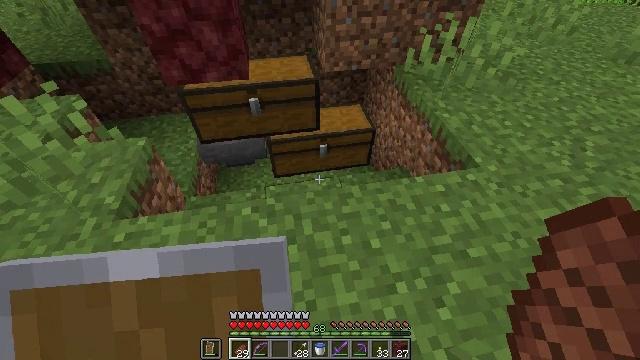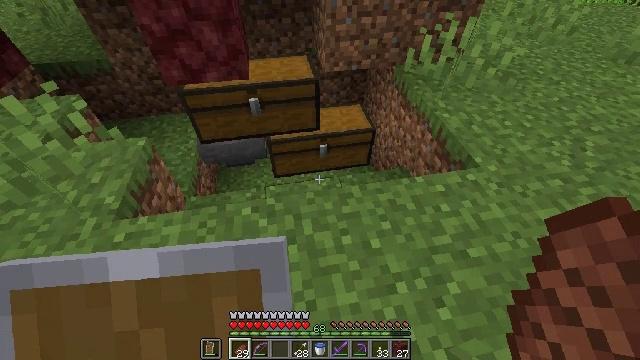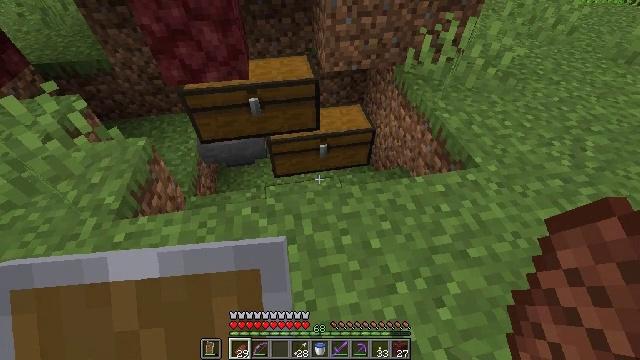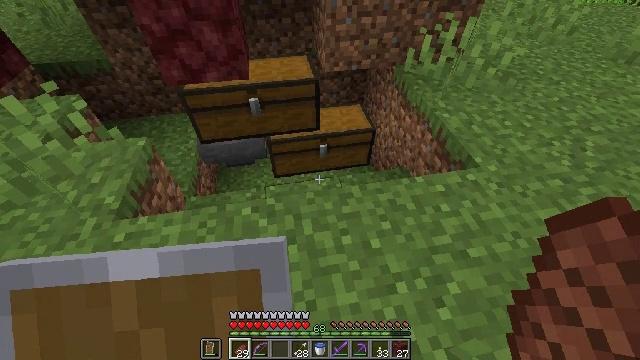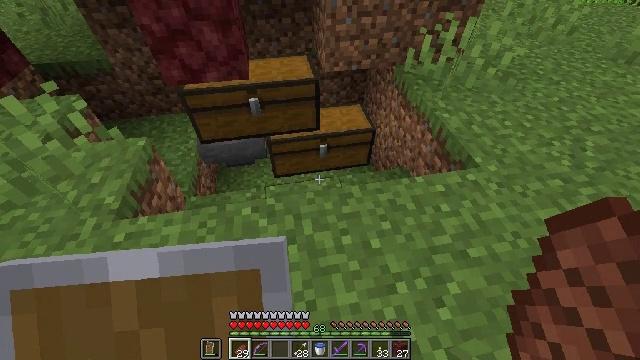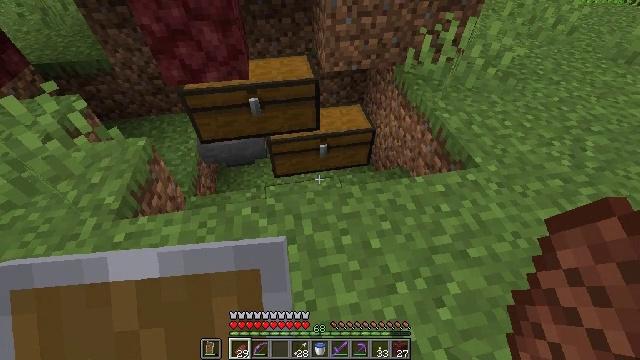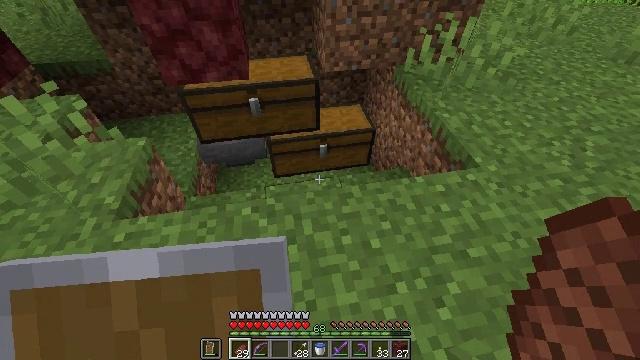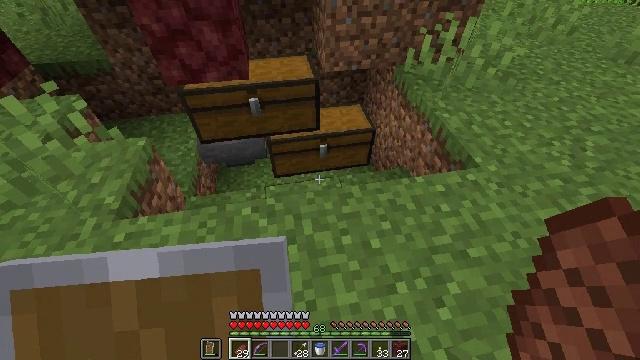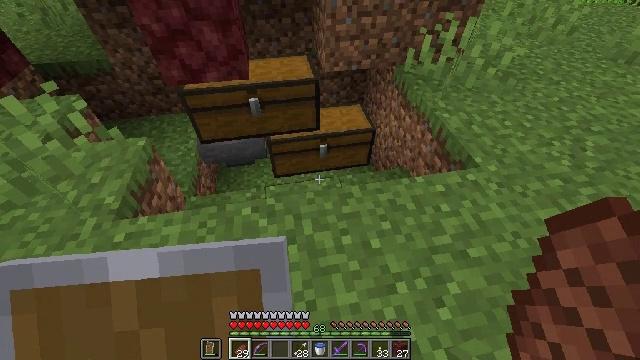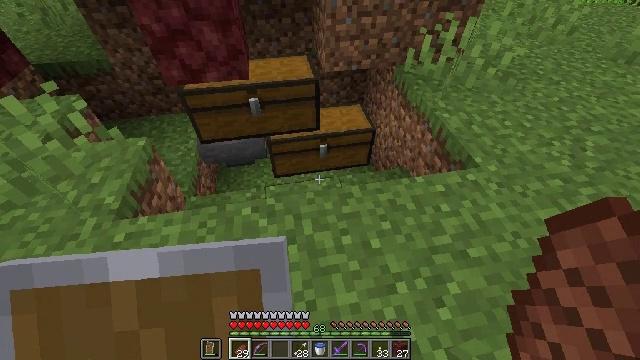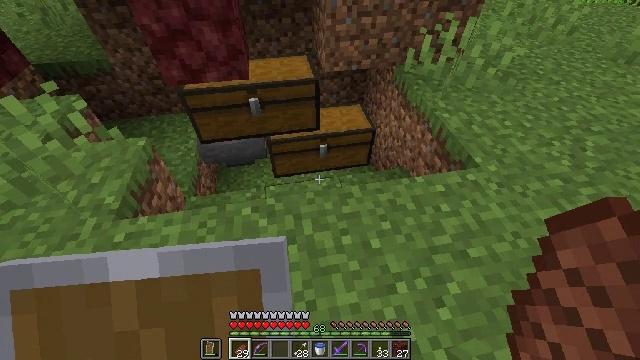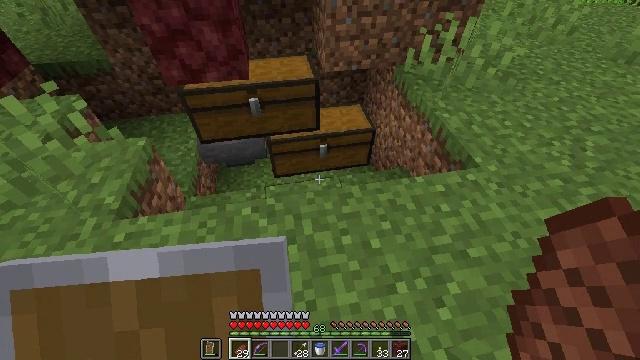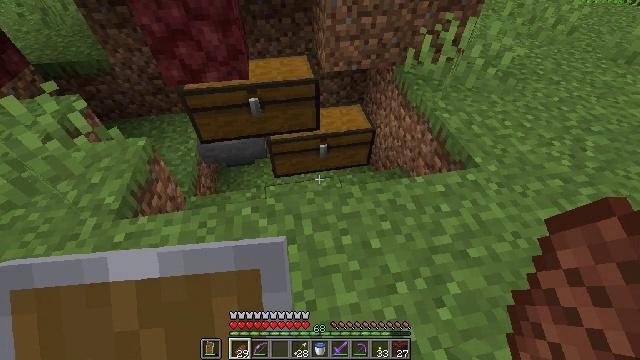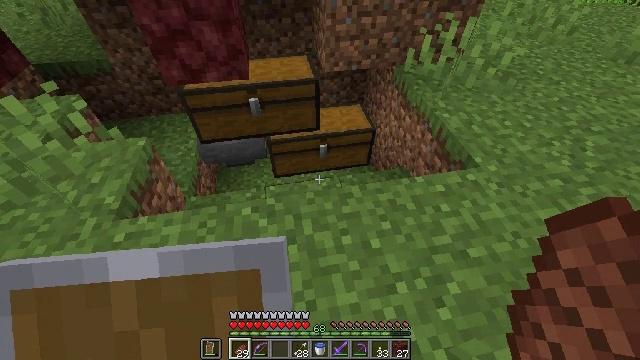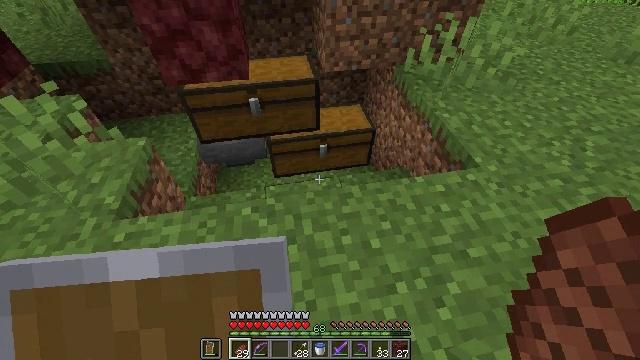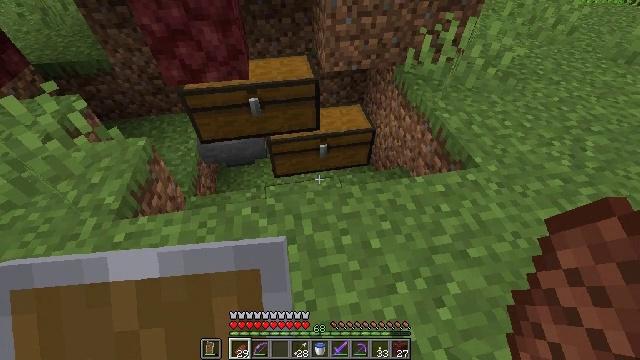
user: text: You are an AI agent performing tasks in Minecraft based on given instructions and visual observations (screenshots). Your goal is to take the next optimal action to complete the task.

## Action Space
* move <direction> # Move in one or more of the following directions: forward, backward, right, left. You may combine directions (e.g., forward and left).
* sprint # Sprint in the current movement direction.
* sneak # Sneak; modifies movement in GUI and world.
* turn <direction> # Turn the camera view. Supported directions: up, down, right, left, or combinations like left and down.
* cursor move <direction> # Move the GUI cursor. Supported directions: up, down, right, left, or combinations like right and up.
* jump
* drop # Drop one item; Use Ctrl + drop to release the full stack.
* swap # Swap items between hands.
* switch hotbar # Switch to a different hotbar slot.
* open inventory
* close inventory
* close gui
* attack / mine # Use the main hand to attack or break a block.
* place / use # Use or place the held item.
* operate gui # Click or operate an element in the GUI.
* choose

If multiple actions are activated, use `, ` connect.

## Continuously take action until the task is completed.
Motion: motion action
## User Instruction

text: Break the pumpkin to collect it.
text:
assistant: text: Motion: no_op
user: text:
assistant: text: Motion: no_op
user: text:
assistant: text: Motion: no_op
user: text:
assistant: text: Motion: no_op
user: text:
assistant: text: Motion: no_op
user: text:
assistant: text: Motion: no_op
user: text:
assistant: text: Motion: no_op
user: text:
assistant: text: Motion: no_op
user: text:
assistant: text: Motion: no_op
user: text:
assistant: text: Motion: no_op
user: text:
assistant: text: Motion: no_op
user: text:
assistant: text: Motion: no_op
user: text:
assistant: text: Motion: no_op
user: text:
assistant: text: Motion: no_op
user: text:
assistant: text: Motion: no_op
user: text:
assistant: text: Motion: no_op
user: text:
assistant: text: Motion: no_op
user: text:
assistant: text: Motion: no_op
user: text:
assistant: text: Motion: no_op
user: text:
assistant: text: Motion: no_op
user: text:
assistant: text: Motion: no_op
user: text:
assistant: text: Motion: turn right
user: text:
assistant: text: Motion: turn right
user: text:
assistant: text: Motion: turn right and up
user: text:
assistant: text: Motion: turn right and up
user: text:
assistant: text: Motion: turn right and up
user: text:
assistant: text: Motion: turn right and up
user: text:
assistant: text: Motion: turn right and up
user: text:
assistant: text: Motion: turn right and up
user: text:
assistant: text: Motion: move forward and move right, turn up